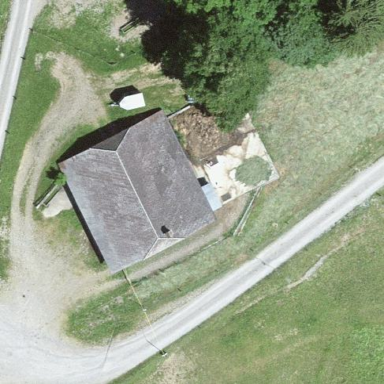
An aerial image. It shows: Farmhouse building.